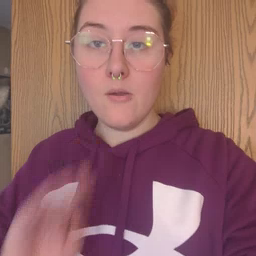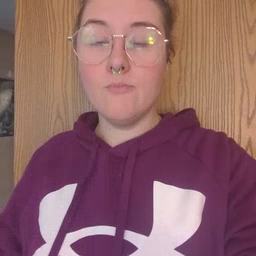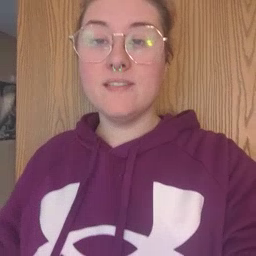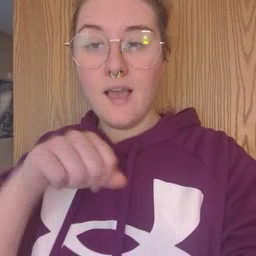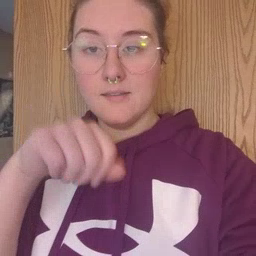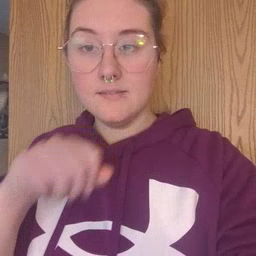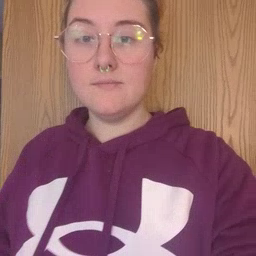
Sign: yes